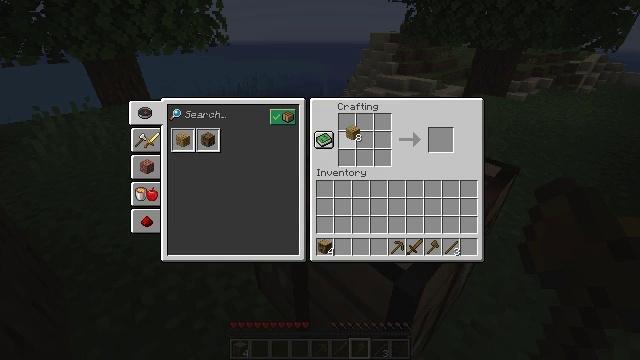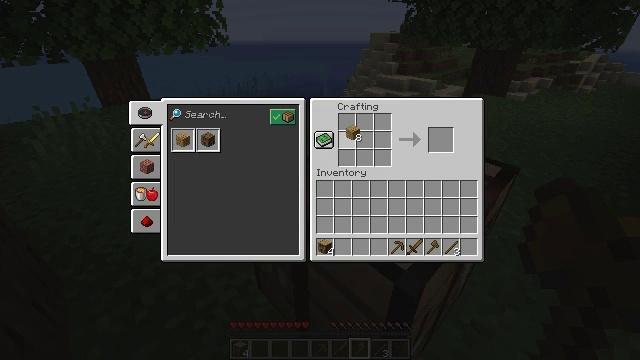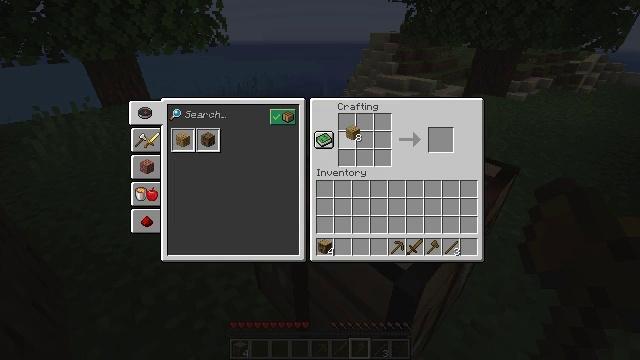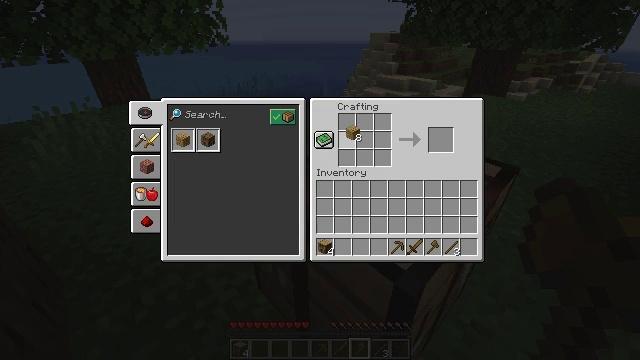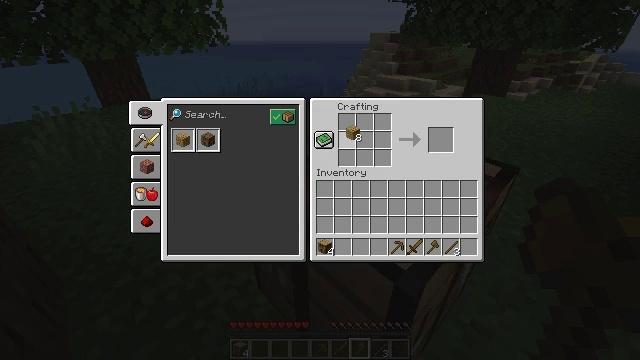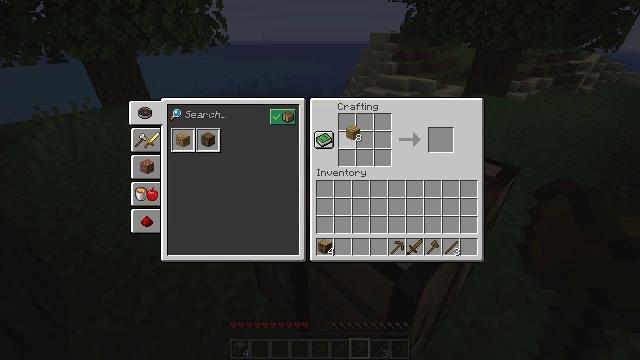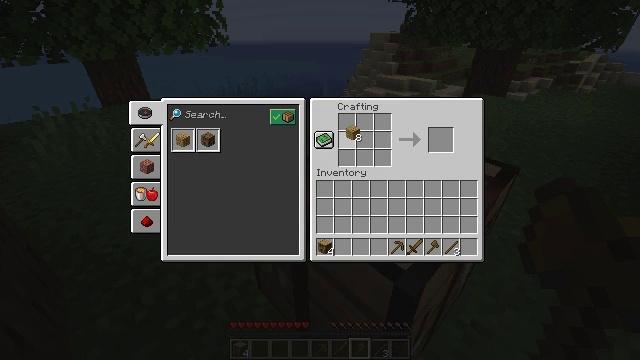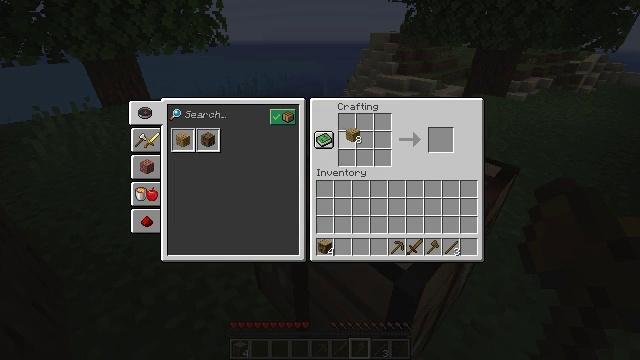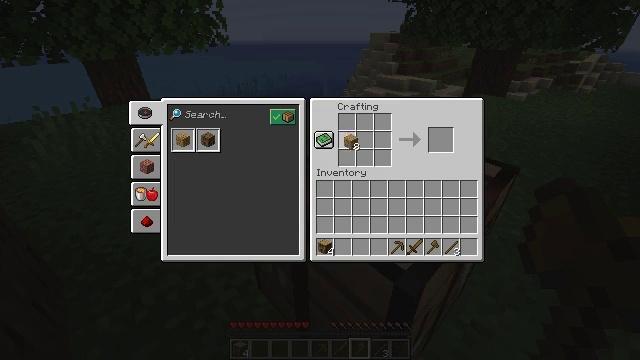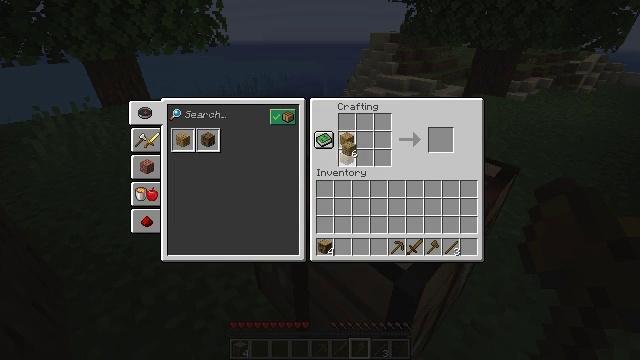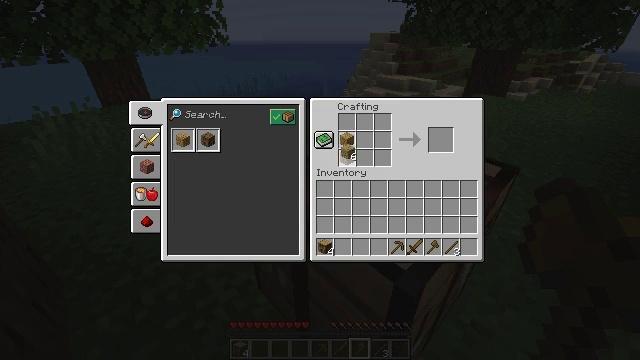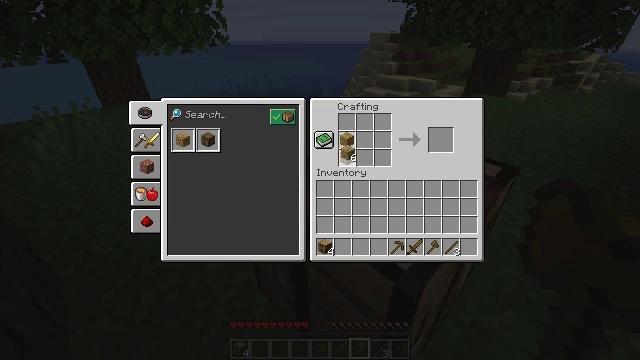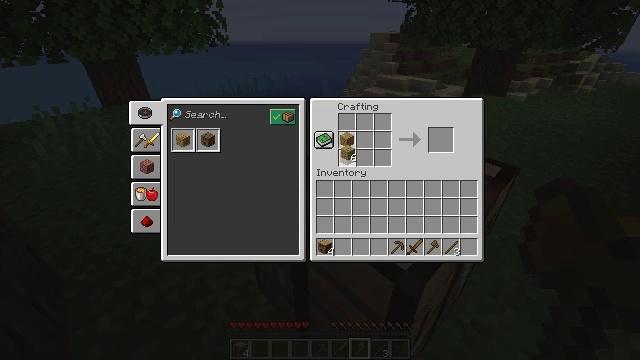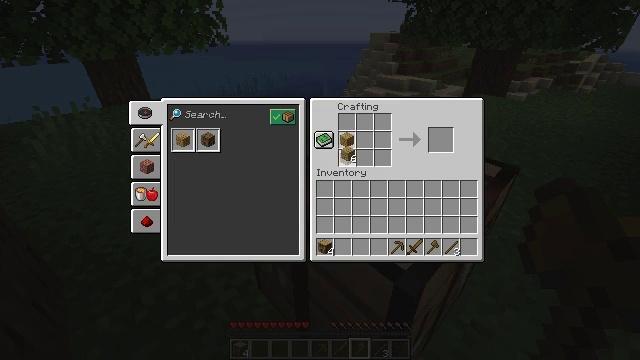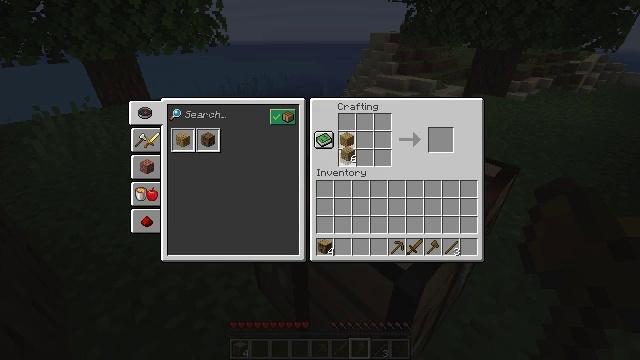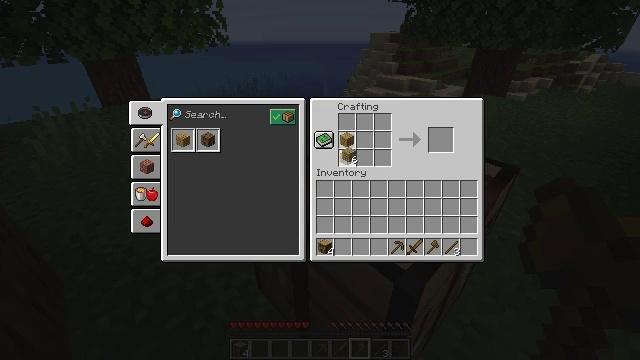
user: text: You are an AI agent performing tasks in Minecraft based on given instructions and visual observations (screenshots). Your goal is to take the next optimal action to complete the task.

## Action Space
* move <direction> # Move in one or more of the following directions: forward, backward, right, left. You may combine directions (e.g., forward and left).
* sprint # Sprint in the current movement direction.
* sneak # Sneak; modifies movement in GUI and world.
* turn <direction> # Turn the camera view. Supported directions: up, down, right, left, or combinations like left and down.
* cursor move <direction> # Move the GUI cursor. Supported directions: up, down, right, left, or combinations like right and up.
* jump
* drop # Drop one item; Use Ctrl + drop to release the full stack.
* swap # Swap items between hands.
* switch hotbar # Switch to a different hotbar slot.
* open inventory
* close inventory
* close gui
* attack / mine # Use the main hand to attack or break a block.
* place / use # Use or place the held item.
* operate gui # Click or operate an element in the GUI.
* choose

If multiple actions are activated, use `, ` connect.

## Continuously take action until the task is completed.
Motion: motion action
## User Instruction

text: Open the crafting table and craft a oak boat with oak planks.
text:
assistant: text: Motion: no_op
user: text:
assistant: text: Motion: no_op
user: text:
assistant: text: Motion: no_op
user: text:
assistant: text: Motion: no_op
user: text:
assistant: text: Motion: choose
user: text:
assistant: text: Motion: choose
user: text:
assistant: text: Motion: choose
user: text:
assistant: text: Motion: cursor move down, choose
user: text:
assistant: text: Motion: cursor move down, choose
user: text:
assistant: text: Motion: choose
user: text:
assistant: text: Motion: choose
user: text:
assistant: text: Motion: choose
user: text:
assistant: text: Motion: choose
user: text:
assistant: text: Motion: choose
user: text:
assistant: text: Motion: choose
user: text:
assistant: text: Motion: choose
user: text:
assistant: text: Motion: cursor move right, choose
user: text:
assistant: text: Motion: choose
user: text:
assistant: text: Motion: choose
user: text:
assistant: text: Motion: choose
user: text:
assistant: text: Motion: choose
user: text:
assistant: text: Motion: choose
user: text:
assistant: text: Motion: choose
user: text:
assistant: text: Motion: choose
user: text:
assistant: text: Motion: choose
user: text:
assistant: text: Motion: choose
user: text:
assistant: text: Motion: cursor move up, choose
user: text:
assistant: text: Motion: choose
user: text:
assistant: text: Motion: choose
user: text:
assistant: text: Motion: choose